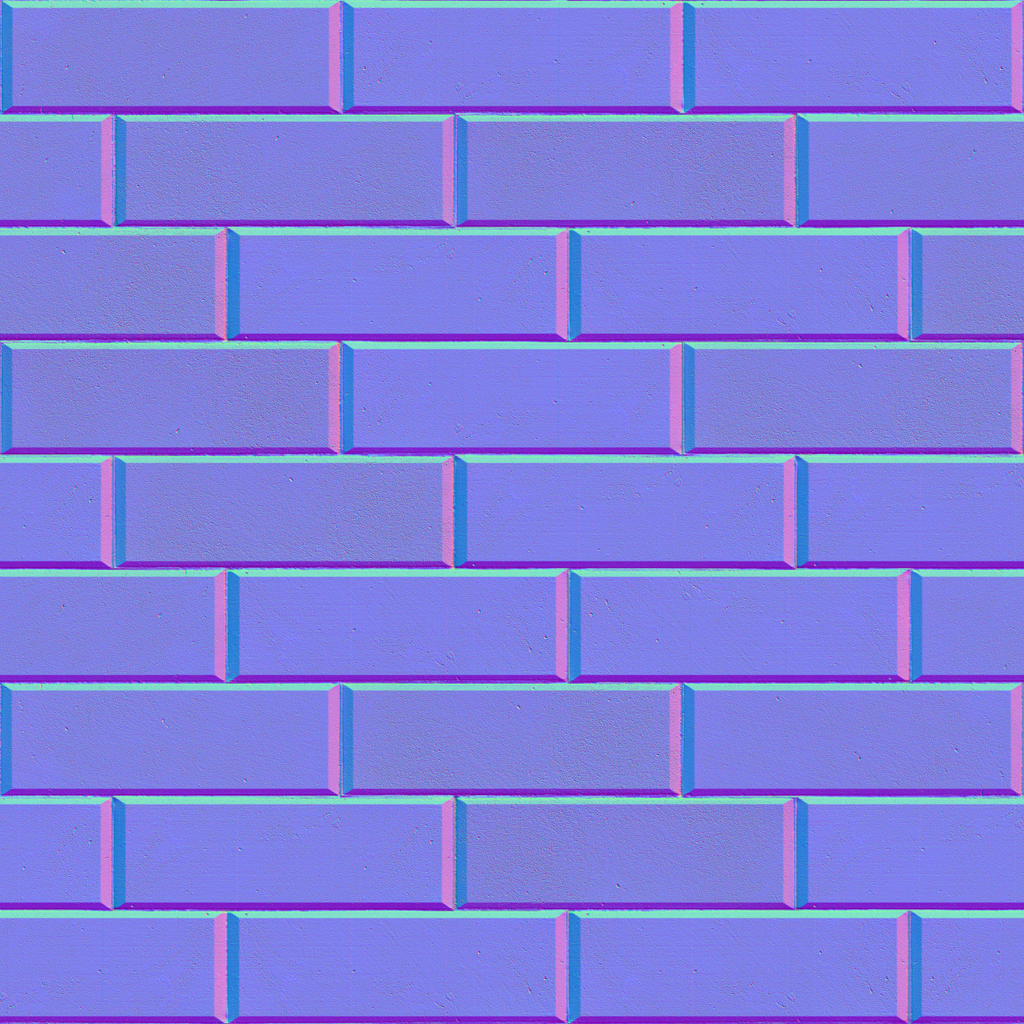
Texture map type: NormalGL